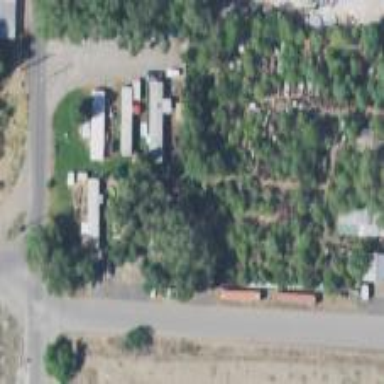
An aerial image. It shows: Residential area known as trailer park.